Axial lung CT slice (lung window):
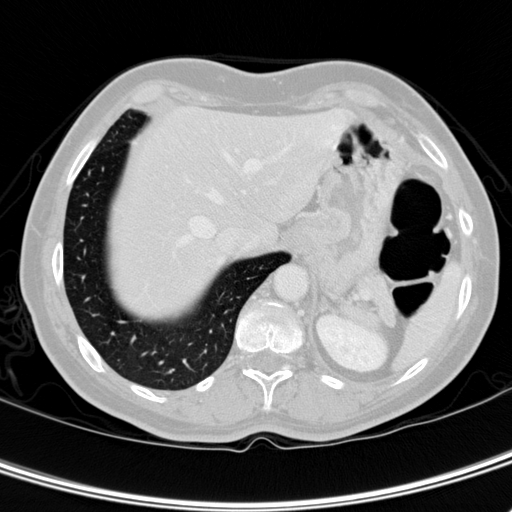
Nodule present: no